Field crop: tomato
Growth stage: 2
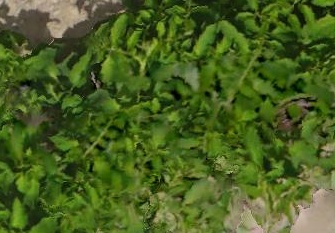
Species: tomato